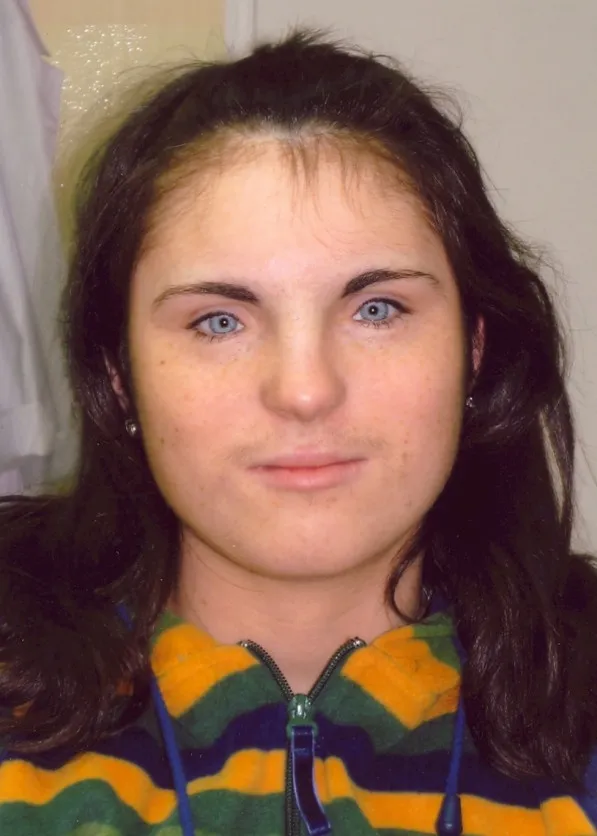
Facial appearance of the patient at the age of 16. Note brilliant blue irides, hypertelorism, dystopia canthorum, hirsutism.
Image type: medical_photograph (oral_photograph)